Field crop: maize
Growth stage: 2
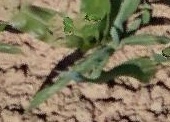
Species: maize